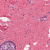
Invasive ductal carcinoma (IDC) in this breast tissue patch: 0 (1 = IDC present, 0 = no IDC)